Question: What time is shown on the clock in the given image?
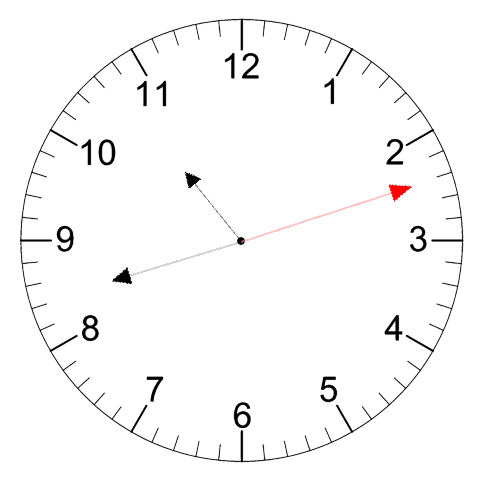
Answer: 10:42:12